Question: Below I have the following script which creates a simple time series plot:
'''
%matplotlib inline
import datetime
import pandas as pd
import seaborn as sns
import matplotlib.pyplot as plt
fig, ax = plt.subplots()
df = []
start_date = datetime.datetime(2015, 7, 1)
for i in range(10):
for j in [1,2]:
unit = 'Ones' if j == 1 else 'Twos'
date = start_date + datetime.timedelta(days=i)
df.append({
'Date': date.strftime('%Y%m%d'),
'Value': i * j,
'Unit': unit
})
df = pd.DataFrame(df)
sns.tsplot(df, time='Date', value='Value', unit='Unit', ax=ax)
fig.autofmt_xdate()
'''
And the result of this is the following:

As you can see the x-axis has strange numbers for the datetimes, and not the usual "nice" representations that come with 'matplotlib' and other plotting utilities. I've tried many things, re-formatting the data but it never comes out clean. Anyone know a way around?
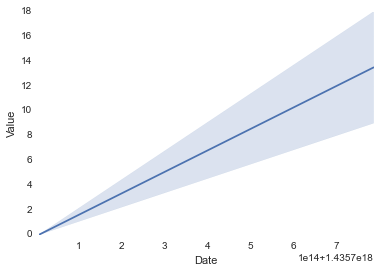
Answer: Matplotlib represents dates as floating point numbers (in days), thus unless you (or pandas or seaborn), tell it that your values are representing dates, it will not format the ticks as dates. I'm not a seaborn expert, but it looks like it (or pandas) does convert the 'datetime' objects to matplotlib dates, but then does not assign proper locators and formatters to the axes. This is why you get these , which are in fact just the days since 0001.01.01. So you'll have to take care of the ticks manually (which, in most cases, is better anyways as it gives you more control).
So you'll have to assign a <URL>, which will then format the strings for the tick labels.
'''
import datetime
import pandas as pd
import seaborn as sns
import matplotlib.pyplot as plt
import matplotlib.dates as mdates
# build up the data
df = []
start_date = datetime.datetime(2015, 7, 1)
for i in range(10):
for j in [1,2]:
unit = 'Ones' if j == 1 else 'Twos'
date = start_date + datetime.timedelta(days=i)
# I believe it makes more sense to directly convert the datetime to a
# "matplotlib"-date (float), instead of creating strings and then let
# pandas parse the string again
df.append({
'Date': mdates.date2num(date),
'Value': i * j,
'Unit': unit
})
df = pd.DataFrame(df)
# build the figure
fig, ax = plt.subplots()
sns.tsplot(df, time='Date', value='Value', unit='Unit', ax=ax)
# assign locator and formatter for the xaxis ticks.
ax.xaxis.set_major_locator(mdates.AutoDateLocator())
ax.xaxis.set_major_formatter(mdates.DateFormatter('%Y.%m.%d'))
# put the labels at 45deg since they tend to be too long
fig.autofmt_xdate()
plt.show()
'''
Result: